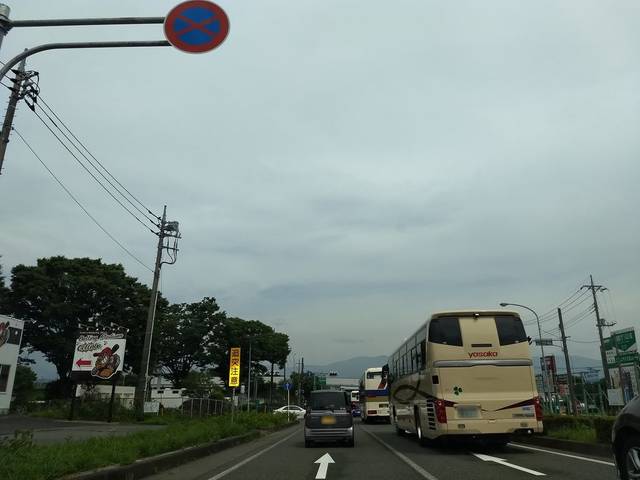
Region: Japan
Coordinates: 35.295, 138.953